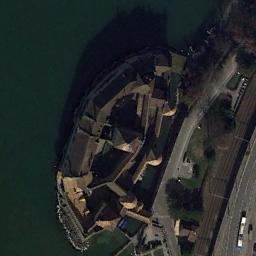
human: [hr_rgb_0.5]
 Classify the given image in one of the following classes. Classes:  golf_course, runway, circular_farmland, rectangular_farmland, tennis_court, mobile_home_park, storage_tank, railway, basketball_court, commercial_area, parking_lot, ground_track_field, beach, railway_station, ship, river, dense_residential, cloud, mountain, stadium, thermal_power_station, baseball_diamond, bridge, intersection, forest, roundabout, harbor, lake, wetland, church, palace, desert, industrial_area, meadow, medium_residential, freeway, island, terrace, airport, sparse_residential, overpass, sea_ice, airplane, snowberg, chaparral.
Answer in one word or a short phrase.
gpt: palace